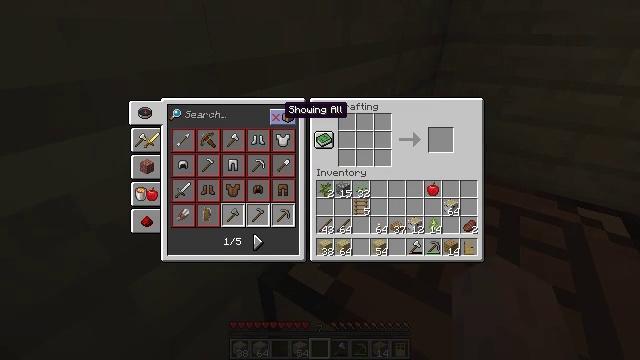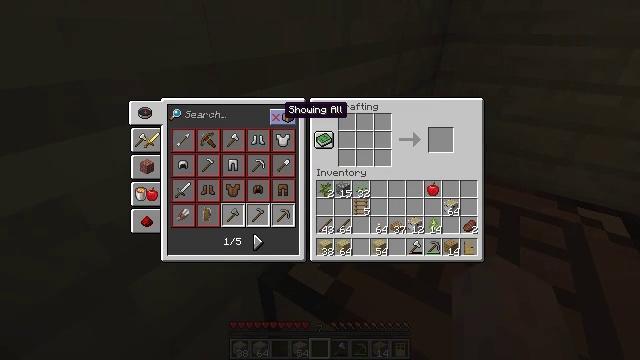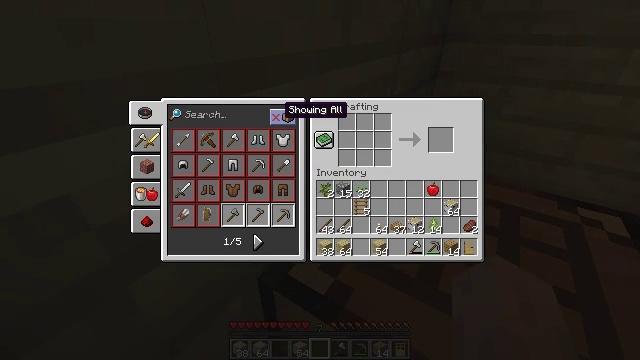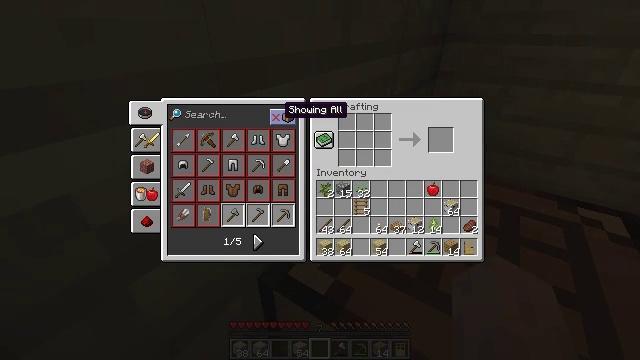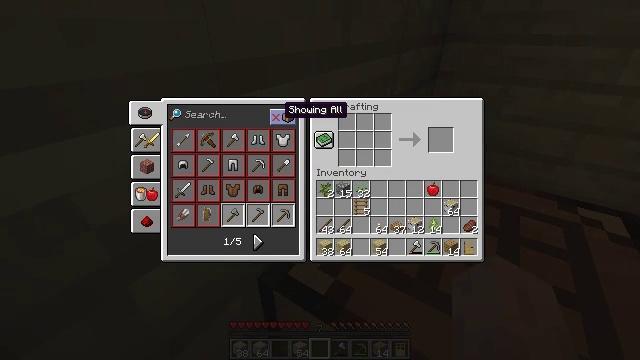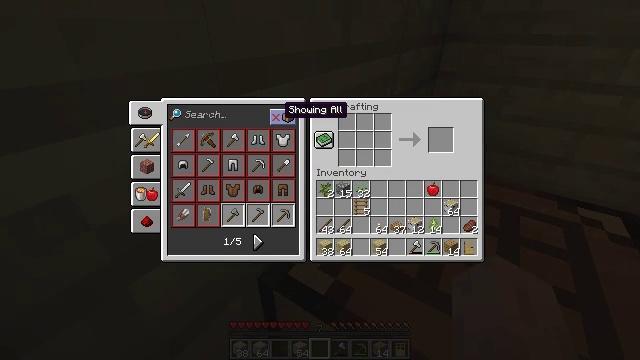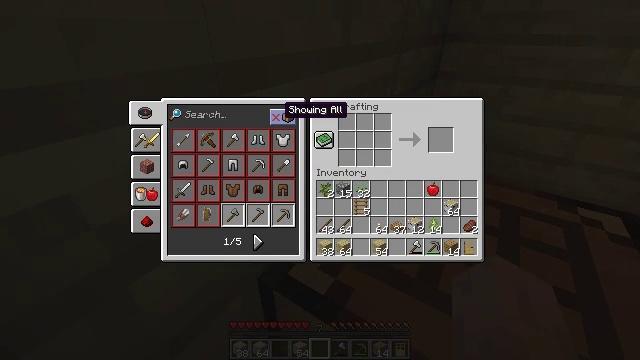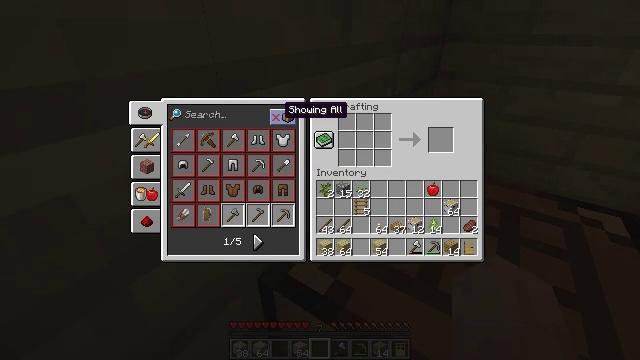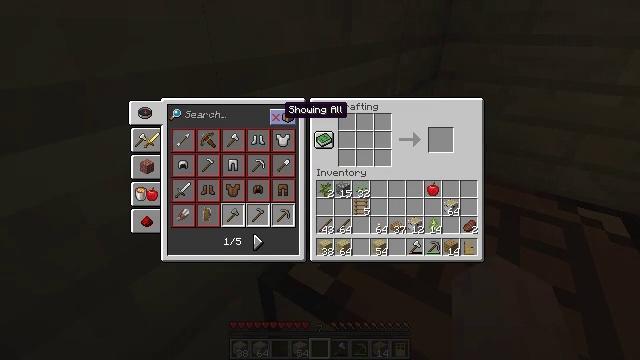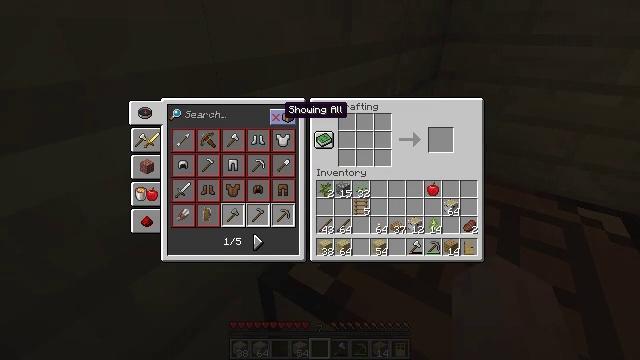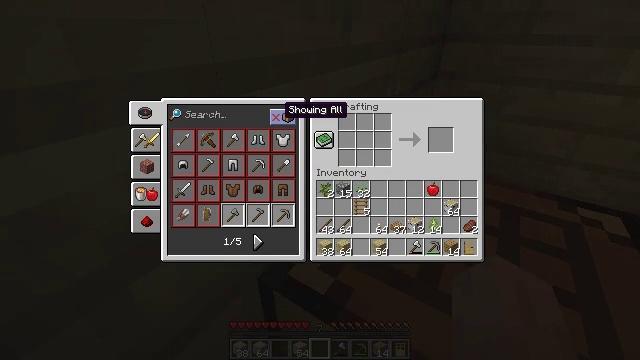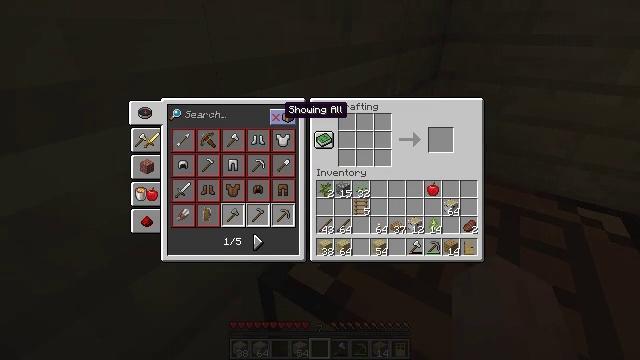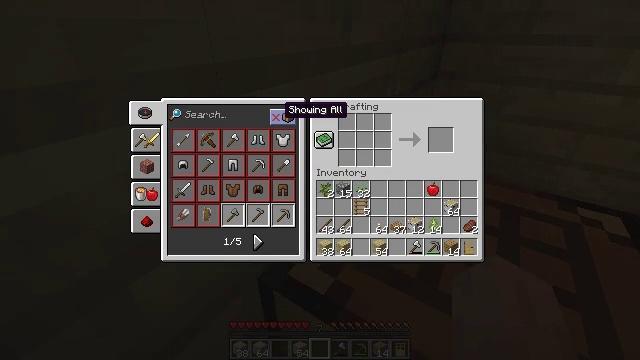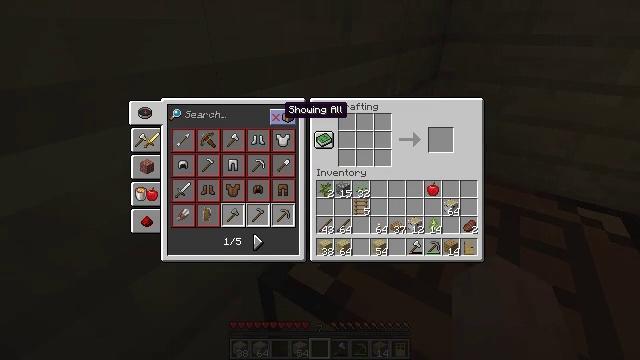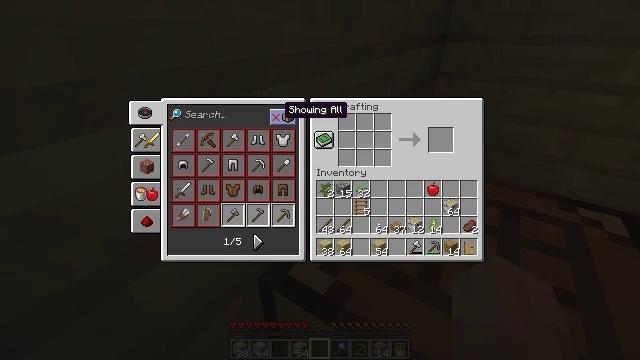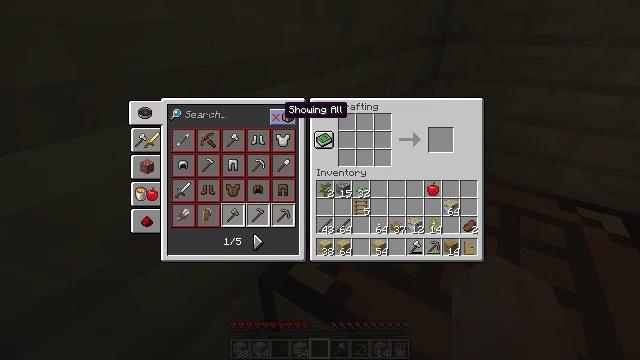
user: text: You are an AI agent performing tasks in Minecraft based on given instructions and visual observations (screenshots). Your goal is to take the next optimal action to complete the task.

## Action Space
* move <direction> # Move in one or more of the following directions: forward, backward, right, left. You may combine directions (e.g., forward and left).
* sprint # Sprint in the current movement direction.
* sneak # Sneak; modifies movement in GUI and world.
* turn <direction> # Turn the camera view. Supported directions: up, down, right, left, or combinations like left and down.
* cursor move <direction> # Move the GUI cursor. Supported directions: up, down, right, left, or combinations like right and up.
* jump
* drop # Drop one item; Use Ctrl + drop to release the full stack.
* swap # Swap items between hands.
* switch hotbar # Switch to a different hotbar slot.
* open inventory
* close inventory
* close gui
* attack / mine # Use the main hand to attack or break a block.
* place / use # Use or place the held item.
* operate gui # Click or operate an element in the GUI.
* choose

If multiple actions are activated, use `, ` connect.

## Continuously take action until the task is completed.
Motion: motion action
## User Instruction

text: Open the crafting table and make a birch fence.
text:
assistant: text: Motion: no_op
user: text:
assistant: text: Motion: no_op
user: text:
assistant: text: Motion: no_op
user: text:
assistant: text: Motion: no_op
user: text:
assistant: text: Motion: no_op
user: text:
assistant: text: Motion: no_op
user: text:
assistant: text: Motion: no_op
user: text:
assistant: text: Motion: no_op
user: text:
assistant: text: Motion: no_op
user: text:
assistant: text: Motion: no_op
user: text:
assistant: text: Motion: no_op
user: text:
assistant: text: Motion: no_op
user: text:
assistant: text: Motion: no_op
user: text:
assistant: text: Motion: no_op
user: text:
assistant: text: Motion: no_op
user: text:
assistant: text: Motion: no_op
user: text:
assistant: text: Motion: no_op
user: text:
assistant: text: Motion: no_op
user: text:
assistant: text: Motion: no_op
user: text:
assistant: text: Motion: no_op
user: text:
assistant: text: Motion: no_op
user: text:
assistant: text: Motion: no_op
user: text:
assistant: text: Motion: no_op
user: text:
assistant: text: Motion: no_op
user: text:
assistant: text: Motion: no_op
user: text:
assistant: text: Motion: no_op
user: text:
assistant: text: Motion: no_op
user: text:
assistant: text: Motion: cursor move left
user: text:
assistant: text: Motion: no_op
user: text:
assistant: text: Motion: no_op